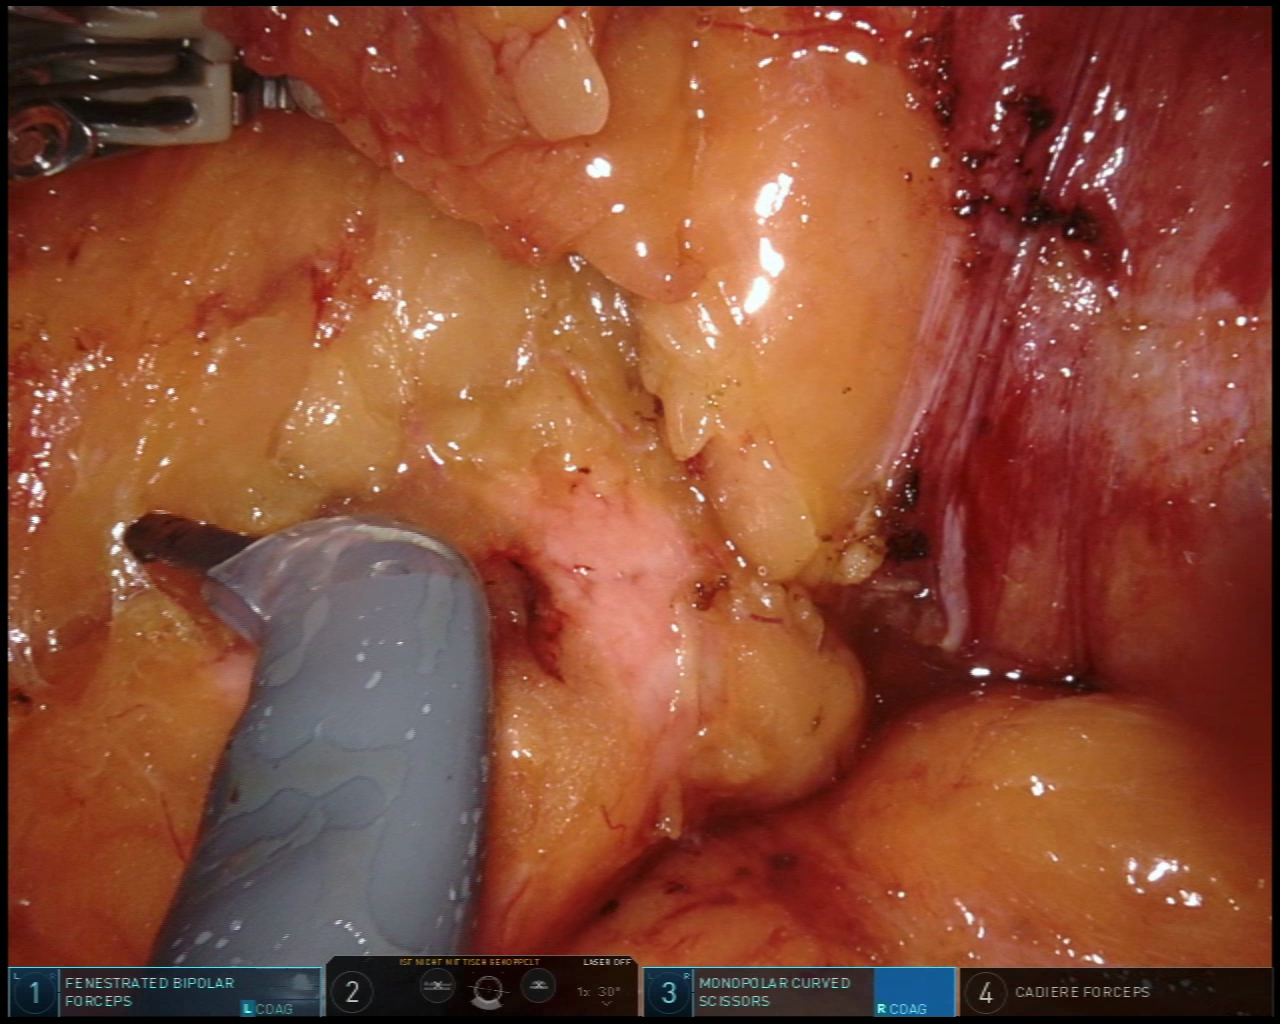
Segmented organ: pancreas
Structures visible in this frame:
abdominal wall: no
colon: no
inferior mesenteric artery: no
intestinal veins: no
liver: no
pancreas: yes
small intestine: no
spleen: no
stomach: no
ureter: no
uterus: no
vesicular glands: no